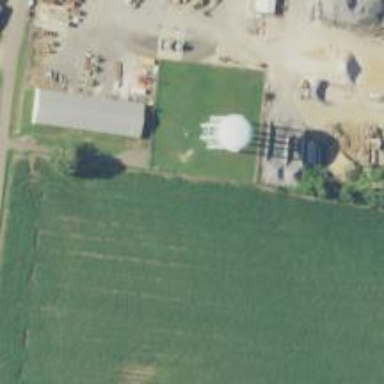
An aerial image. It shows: Water tower that is man-made.